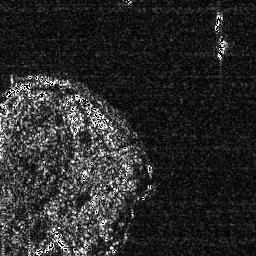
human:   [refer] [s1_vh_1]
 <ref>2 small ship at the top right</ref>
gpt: <box>[[81, 3, 87, 12, 0]], [[83, 13, 89, 23, 0]]</box>